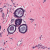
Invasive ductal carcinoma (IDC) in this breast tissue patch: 0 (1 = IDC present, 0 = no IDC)